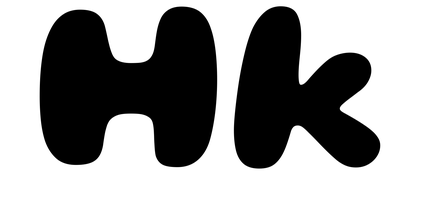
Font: Gluten_ExtraBold